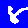
Digit: 8